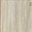
Piece: xx